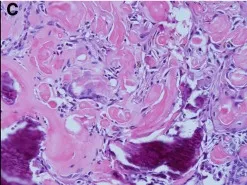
Histological examination of PCOC. Microscopic examination showing an oral soft tissue specimen with keratinized and non-keratinized epithelium with fibrous connective tissue. A cystic area in the fibrous connective tissue lined with well-defined layer of palisading ameloblastic-like basal cells, loosely arranged supra-basal epithelial cells resembling stellate reticulum, eosinophilic ghost cells devoid of nuclei, and basophilic calcification. Scattered chronic inflammatory cells were present. HE x 20).
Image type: pathology (h&e)